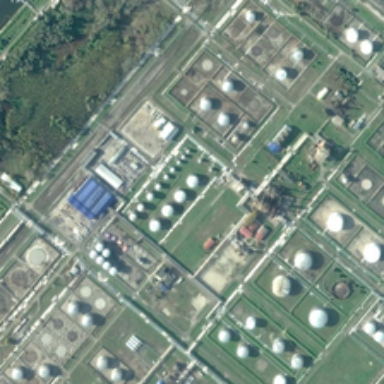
Many storage tanks are near green trees .